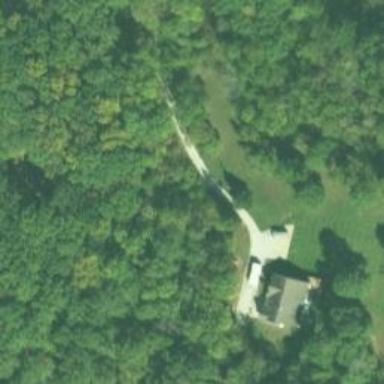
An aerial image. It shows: Driveway leading to service road.